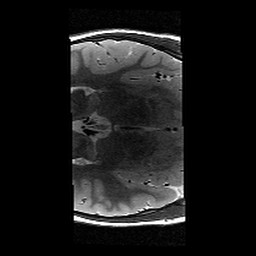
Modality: T2w
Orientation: axial
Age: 9
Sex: male
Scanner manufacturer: siemens
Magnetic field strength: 3 T
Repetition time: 9.23 s
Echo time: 0.067 s